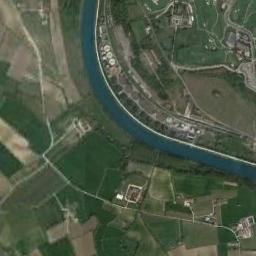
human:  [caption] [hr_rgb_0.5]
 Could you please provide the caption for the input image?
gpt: The blue river is flanked by some fields and houses and a dike bank is on one side of the river .

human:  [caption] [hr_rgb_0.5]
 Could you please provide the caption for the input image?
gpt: The river is surrounded by grass .

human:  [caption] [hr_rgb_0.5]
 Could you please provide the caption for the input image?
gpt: The river goes through green farmland .

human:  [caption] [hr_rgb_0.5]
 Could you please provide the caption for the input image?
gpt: A curved blue river with green and tan fields and buildings on both sides .

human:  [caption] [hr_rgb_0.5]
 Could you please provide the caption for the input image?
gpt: There are many green farmlands beside the river .